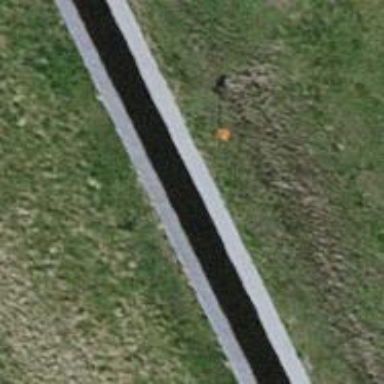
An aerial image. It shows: Pole supporting roof covering pipeline marker.